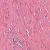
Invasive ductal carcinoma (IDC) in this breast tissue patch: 0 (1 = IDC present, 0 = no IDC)